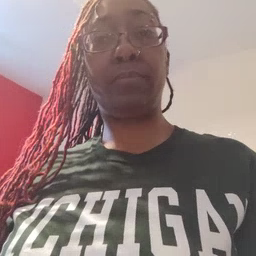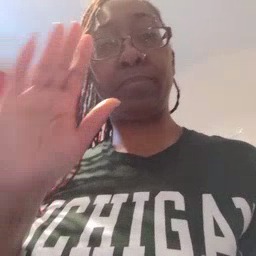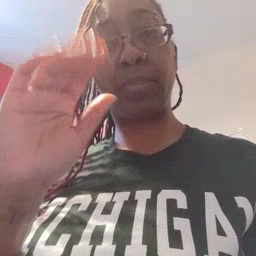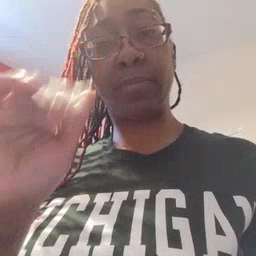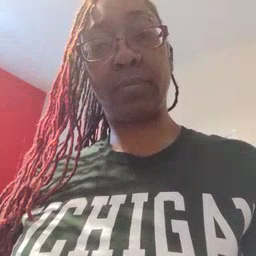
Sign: bye